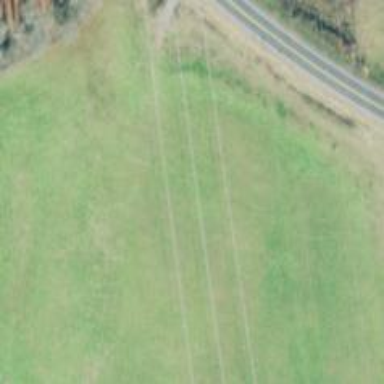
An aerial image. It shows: Lattice structure tower used for power transmission.